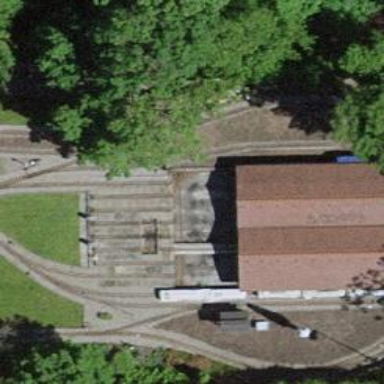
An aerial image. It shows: Miniature railway in service yard.